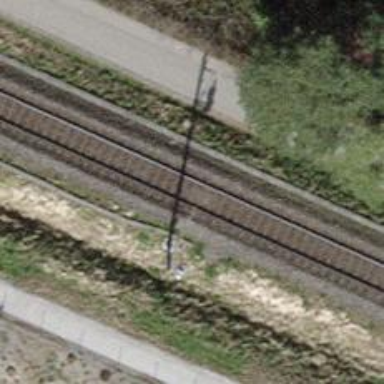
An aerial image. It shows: Solitary milestone along the railway.